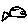
Label: fish